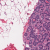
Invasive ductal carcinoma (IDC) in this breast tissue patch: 0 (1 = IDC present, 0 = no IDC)